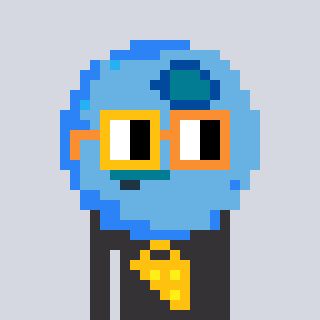
a pixel art character with square yellow and orange glasses, a blueberry-shaped head and a grayscale-colored body on a cool background